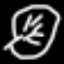
Label: leaf